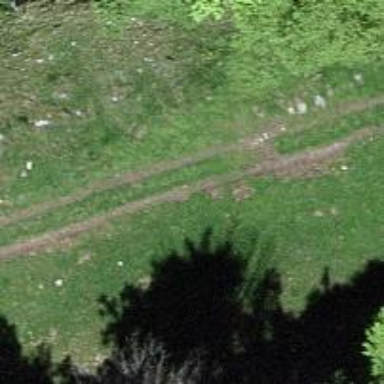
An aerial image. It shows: Track with grade 5 tracktype.